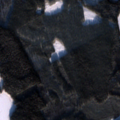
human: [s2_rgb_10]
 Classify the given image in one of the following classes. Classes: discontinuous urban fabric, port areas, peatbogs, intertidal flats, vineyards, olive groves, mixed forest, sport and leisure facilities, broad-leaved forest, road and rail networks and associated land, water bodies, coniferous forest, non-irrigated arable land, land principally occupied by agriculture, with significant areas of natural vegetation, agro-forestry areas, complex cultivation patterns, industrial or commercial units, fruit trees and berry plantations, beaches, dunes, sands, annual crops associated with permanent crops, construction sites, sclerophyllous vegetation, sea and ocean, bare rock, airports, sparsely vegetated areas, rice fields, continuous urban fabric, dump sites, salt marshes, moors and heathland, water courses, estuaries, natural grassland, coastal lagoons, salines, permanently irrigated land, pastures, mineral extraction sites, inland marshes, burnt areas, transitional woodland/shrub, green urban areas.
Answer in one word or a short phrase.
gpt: non-irrigated arable land, coniferous forest, sea and ocean